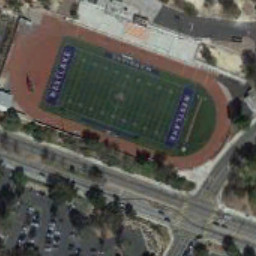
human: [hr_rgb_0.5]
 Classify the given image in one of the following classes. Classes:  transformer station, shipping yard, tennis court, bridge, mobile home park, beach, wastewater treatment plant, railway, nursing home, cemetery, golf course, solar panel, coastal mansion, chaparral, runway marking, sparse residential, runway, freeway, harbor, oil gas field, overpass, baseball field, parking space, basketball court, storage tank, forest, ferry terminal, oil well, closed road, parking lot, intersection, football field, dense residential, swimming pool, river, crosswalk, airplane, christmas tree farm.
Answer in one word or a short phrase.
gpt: football field